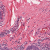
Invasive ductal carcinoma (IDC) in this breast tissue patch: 0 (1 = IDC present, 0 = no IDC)